Question: This related with <URL> after I changed 'readFile' and make it read from URI for devices running in android 11 and above I got ANR error while I tried to read file
gif showing the error

this my full code
'''
public class MainActivity extends AppCompatActivity {
private static final int REQUEST_CODE_DOC = 1;
private static final String TAG = "MainActivity";
private ActivityMainBinding activityMainBinding = null;
private File file;
private Uri selectedFileURI;
BufferedReader bufferedReader;
InputStream inputStream;
FileReader fileReader;
@Override
protected void onDestroy() {
super.onDestroy();
activityMainBinding = null;
}
@Override
protected void onCreate(Bundle savedInstanceState) {
super.onCreate(savedInstanceState);
activityMainBinding = ActivityMainBinding.inflate(getLayoutInflater());
setContentView(activityMainBinding.getRoot());
}
@Override
protected void onStart() {
super.onStart();
activityMainBinding.textView.setMovementMethod(new ScrollingMovementMethod());
activityMainBinding.browseButton.setOnClickListener(view -> {
browseDocuments();
});
activityMainBinding.read.setOnClickListener(view -> {
if (TextUtils.isEmpty(activityMainBinding.editTextPath.getText())) {
activityMainBinding.editTextPath.setError("The file path cannot be empty");
} else {
readFile();
}
});
activityMainBinding.clear.setOnClickListener(view -> activityMainBinding.textView.setText(null));
}
@Override
protected void onActivityResult(int requestCode, int resultCode, Intent data) {
super.onActivityResult(requestCode, resultCode, data);
if (requestCode == REQUEST_CODE_DOC && resultCode == Activity.RESULT_OK) {
try {
if (data != null) {
selectedFileURI = data.getData();
file = new File(selectedFileURI.getPath());
activityMainBinding.editTextPath.setText(file.getAbsolutePath());
Log.d(TAG, "onActivityResult: " + file.getAbsolutePath());
} else {
Toast.makeText(this, "Allow permission for storage access!", Toast.LENGTH_SHORT).show();
}
String mimeType = getContentResolver().getType(selectedFileURI);
Log.i("Type of file", mimeType + "");
} catch (Exception exception) {
if (exception.getMessage() != null) {
Log.e("test Exception", exception.getMessage());
} else if (exception.getCause() != null) {
Log.e("test Exception", Objects.requireNonNull(exception.getCause()).toString());
}
}
}
}
public String getPath(Uri uri) {
String[] projection = {MediaStore.Images.Media.DATA};
Cursor cursor = getContentResolver().query(uri, projection, null, null, null);
if (cursor == null) return null;
int column_index = cursor.getColumnIndexOrThrow(MediaStore.Images.Media.DATA);
cursor.moveToFirst();
String s = cursor.getString(column_index);
cursor.close();
return s;
}
private void readFile() {
try {
StringBuilder sb = new StringBuilder();
String line;
if (SDK_INT >= Build.VERSION_CODES.R) {
inputStream = getContentResolver().openInputStream(selectedFileURI);
bufferedReader = new BufferedReader(new InputStreamReader(inputStream));
} else {
fileReader = new FileReader(file);
bufferedReader = new BufferedReader(fileReader);
}
while ((line = bufferedReader.readLine()) != null) {
sb.append(line).append("
");
}
activityMainBinding.textView.setText(sb.toString());
if(inputStream != null) {
inputStream.close();
}else if(bufferedReader != null) {
bufferedReader.close();
}else if(fileReader != null) {
fileReader.close();
}
} catch (IOException e) {
Log.e("IOException", e.getMessage());
Log.e("IOException2", e.getCause() + "");
Log.e("IOException3", "exception", e);
Toast.makeText(MainActivity.this, "Cannot read this file", Toast.LENGTH_LONG).show();
}
}
private boolean checkPermission() {
if (SDK_INT >= Build.VERSION_CODES.R) {
return Environment.isExternalStorageManager();
} else {
int result = ContextCompat.checkSelfPermission(this, READ_EXTERNAL_STORAGE);
int result1 = ContextCompat.checkSelfPermission(this, WRITE_EXTERNAL_STORAGE);
return result == PackageManager.PERMISSION_GRANTED && result1 == PackageManager.PERMISSION_GRANTED;
}
}
private void requestPermission() {
if (SDK_INT >= Build.VERSION_CODES.R) {
try {
Intent intent = new Intent(Settings.ACTION_MANAGE_APP_ALL_FILES_ACCESS_PERMISSION);
intent.addCategory("android.intent.category.DEFAULT");
intent.setData(Uri.parse(String.format("package:%s", getApplicationContext().getPackageName())));
startActivityForResult(intent, 1);
} catch (Exception e) {
Intent intent = new Intent();
intent.setAction(Settings.ACTION_MANAGE_ALL_FILES_ACCESS_PERMISSION);
startActivityForResult(intent, 1);
}
} else {
ActivityCompat.requestPermissions(this, new String[]{READ_EXTERNAL_STORAGE,
WRITE_EXTERNAL_STORAGE}, 1);
}
}
@Override
public void onRequestPermissionsResult(int requestCode, @NonNull String[] permissions, @NonNull int[] grantResults) {
super.onRequestPermissionsResult(requestCode, permissions, grantResults);
switch (requestCode) {
case REQUEST_CODE_DOC:
if (grantResults.length > 0) {
boolean READ_EXTERNAL_STORAGE = grantResults[0] == PackageManager.PERMISSION_GRANTED;
boolean WRITE_EXTERNAL_STORAGE = grantResults[1] == PackageManager.PERMISSION_GRANTED;
if (READ_EXTERNAL_STORAGE && WRITE_EXTERNAL_STORAGE) {
readFile();
} else {
Toast.makeText(this, "Allow permission for storage access!", Toast.LENGTH_SHORT).show();
}
}
break;
}
}
private void browseDocuments() {
if (!checkPermission()) {
requestPermission();
} else {
String[] mimeTypes =
{"text/plain", "application/msword", "application/vnd.openxmlformats-officedocument.wordprocessingml.document",
"application/vnd.ms-powerpoint", "application/vnd.openxmlformats-officedocument.presentationml.presentation",
"application/vnd.ms-excel", "application/vnd.openxmlformats-officedocument.spreadsheetml.sheet",
"textView/plain",
"application/pdf"};
Intent intent = new Intent(Intent.ACTION_GET_CONTENT);
intent.addCategory(Intent.CATEGORY_OPENABLE);
setResult(Activity.RESULT_OK);
intent.setType("*/*");
intent.putExtra(Intent.EXTRA_MIME_TYPES, mimeTypes);
startActivityForResult(Intent.createChooser(intent, "ChooseFile"), REQUEST_CODE_DOC);
}
}
}
'''
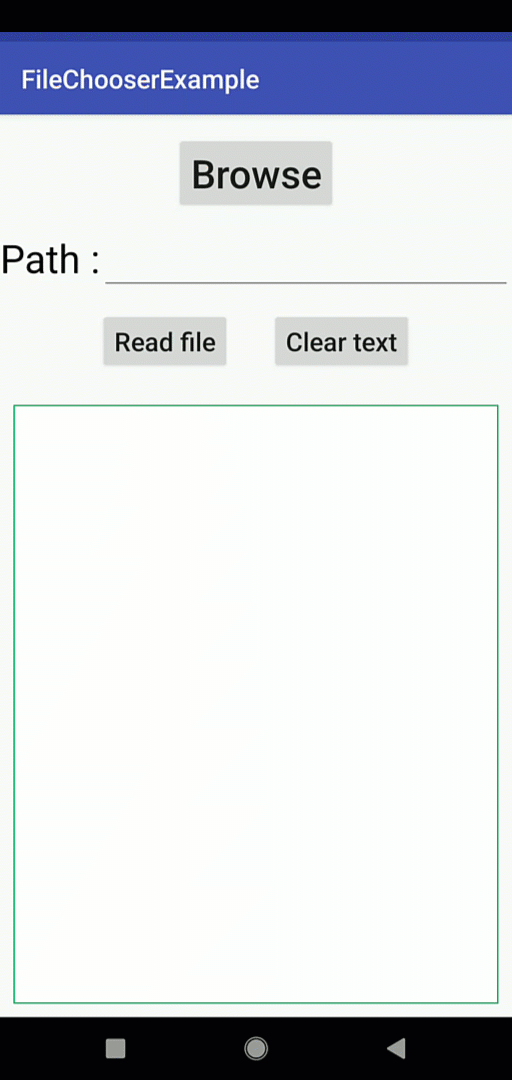
Answer: That's because you reading files on the Main UI thread which blocks it and causes ANR until is finished, you need to do this work on a background thread, I suggest to take look at the answers on <URL> you will learn more about it.
let's start to fix this
1. Add Rx Java dependencies to your project in build.gradle(app)
'''
implementation 'io.reactivex.rxjava3:rxandroid:3.0.0'
// Because RxAndroid releases are few and far between, it is recommended you also
// explicitly depend on RxJava's latest version for bug fixes and new features.
// (see https://github.com/ReactiveX/RxJava/releases for latest 3.x.x version)
implementation 'io.reactivex.rxjava3:rxjava:3.0.3'
'''
1. in read button onClick create a new Observable and call method readFile on it, the subscribeOn it's defines the thread that the observable will work on it I choosed Schedulers.computation() because you will not be able to determine the size of the doc/text file or How long this process will take, but you can choose other threads like Schedulers.io(), in observeOn you added the thread that observer will work on it, in your case, it's the main thread, and finally call subscribe to connect observable with the observer, I also suggest to add progressBar on your layout to show it while reading the file and hide it when finished the process
'''
activityMainBinding.read.setOnClickListener(view -> {
if (TextUtils.isEmpty(activityMainBinding.editTextPath.getText())) {
activityMainBinding.editTextPath.setError("The file path cannot be empty");
} else {
Observable.fromCallable(this::readFile)
.subscribeOn(Schedulers.computation())
.observeOn(AndroidSchedulers.mainThread())
.subscribe(new Observer<Object>() {
@Override public void onSubscribe(Disposable d) {
activityMainBinding.progressBar.setVisibility(View.VISIBLE);
}
@Override public void onNext(Object o) {
if(o instanceof StringBuilder){
activityMainBinding.textView.setText((StringBuilder) o);
}
}
@Override public void onError(Throwable e) {
}
@Override public void onComplete() {
activityMainBinding.progressBar.setVisibility(View.INVISIBLE);
}
});
}
});
'''
also, I would suggest you if the file is PDF use <URL> to learn more about it.